Question: I have a Rails 3 application where I allow the user to apply tags to their listing. I've read a few stackoverflow threads with similar questions but this one is unique since I am using a frontend framework. I am using the webarch framework: <URL>
If you CTRL + F "Multi Select" you can see the exact element that I am using.
I use this code to populate tags:
'''
<%= f.collection_select :tag_ids, Tag.all, :id, :name, {:selected => @listing.tags.map(&:id).map(&:to_i)}, { :multiple => true, :style => "width:100%", :id => "multi", :class => "select2-offscreen", :placeholder => "Select Tags." } %>
'''
This works to assign tags, but the tags that have already been saved to a listing do not appear in the dropdown on the edit view. For example, if the a user has tagged their listing as "Jim" and "Lucy", they should see this when they arrive on the edit view.

The framework is added to the site. In the JS files, it has the following code:
'''
$(document).ready(function(){
//Dropdown menu - select2 plug-in
$("#source").select2();
//Multiselect - Select2 plug-in
$("#multi").val(["Jim","Lucy"]).select2();
'''
This is excellent starting logic, but obviously I don't want "Jim" "Lucy" manually coded into my dropdowns. How can I override this in js to make it work correctly for the existing tags?
'''
{:selected => @listing.tags.map(&:id).map(&:to_i)}
'''
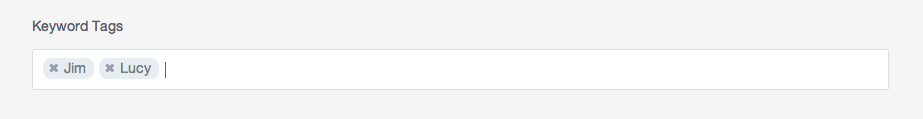
Answer: I just had to go into the plugin's files and change the code to:
'''
$(document).ready(function(){
//Dropdown menu - select2 plug-in
$("#source").select2();
//Multiselect - Select2 plug-in
var multi = $("#multi");
var selected = multi.find("option[selected]").map(function() { return this.value; });
multi.val(selected).select2();
'''